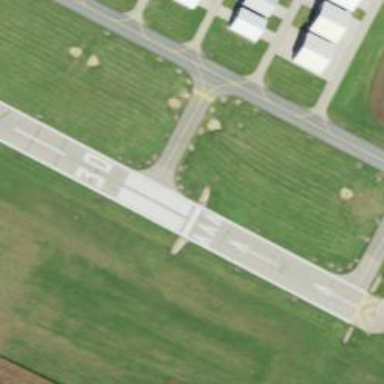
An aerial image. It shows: Image of taxiway at airport.